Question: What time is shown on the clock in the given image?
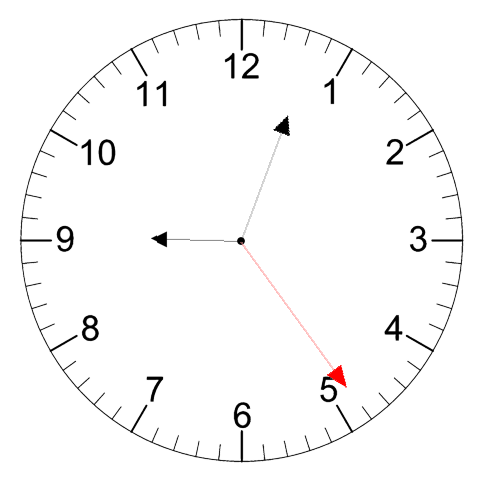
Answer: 09:03:24